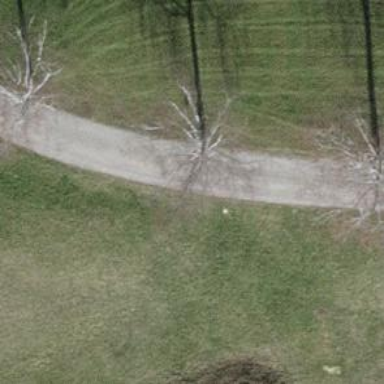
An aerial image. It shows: Broadleaved tree with lush foliage.